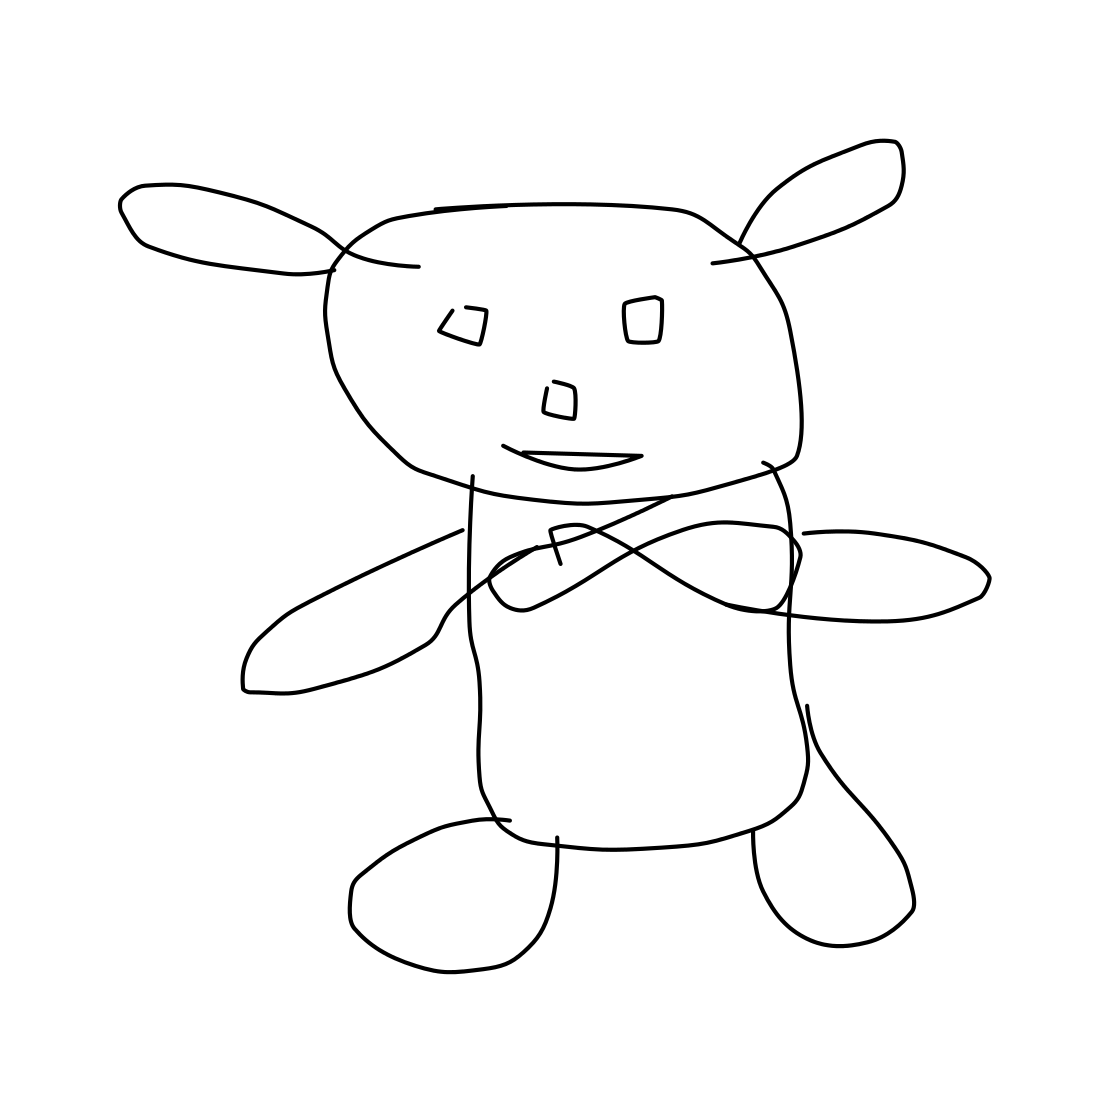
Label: teddy-bear